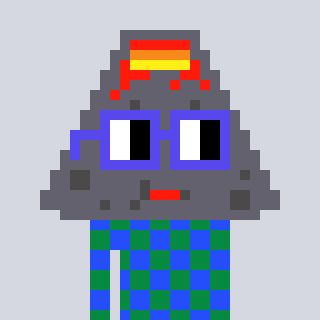
a pixel art character with square blue glasses, a volcano-shaped head and a green-colored body on a cool background